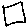
Label: square